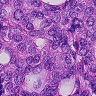
Metastatic tissue present: yes